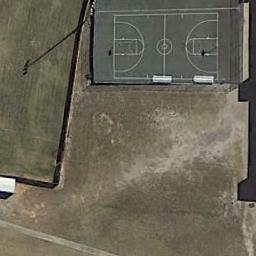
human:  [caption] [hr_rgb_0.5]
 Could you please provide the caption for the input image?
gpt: There are two men standing on the basketball court .

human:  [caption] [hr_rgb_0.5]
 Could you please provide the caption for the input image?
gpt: A basketball court on the vacant lot and the lawn beside .

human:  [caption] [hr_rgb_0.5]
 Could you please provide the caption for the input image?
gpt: There is a basketball court on the open place .

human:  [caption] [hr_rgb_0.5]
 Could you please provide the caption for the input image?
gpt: The basketball court on the bare land is next to the lawn .

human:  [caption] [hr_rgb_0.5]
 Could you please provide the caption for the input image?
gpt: The grass is beside the basketball court .